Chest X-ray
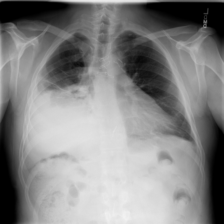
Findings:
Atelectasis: positive
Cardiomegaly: negative
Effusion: positive
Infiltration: positive
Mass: negative
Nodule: negative
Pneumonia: negative
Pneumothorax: negative
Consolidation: negative
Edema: negative
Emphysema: negative
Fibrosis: negative
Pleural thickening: negative
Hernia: negative